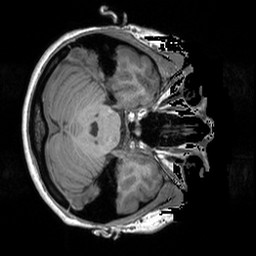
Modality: T1w
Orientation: axial
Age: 35
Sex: female
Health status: healthy
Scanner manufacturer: siemens
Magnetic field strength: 3 T
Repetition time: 1.9 s
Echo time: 0.00252 s